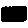
Label: sun